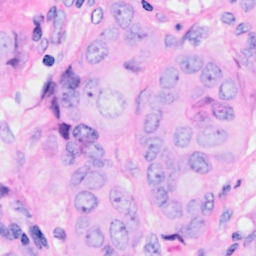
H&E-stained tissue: Breast